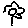
Label: flower